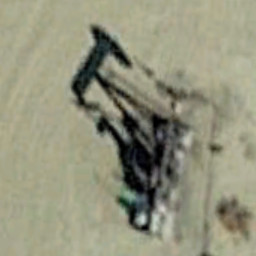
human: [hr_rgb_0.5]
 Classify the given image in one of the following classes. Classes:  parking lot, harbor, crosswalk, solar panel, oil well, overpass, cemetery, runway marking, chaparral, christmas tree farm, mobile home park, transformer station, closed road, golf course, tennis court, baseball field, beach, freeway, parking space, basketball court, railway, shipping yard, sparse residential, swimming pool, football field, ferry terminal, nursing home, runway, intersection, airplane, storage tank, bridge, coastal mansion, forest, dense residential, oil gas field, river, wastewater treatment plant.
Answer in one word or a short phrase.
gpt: oil well